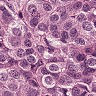
Metastatic tissue present: yes